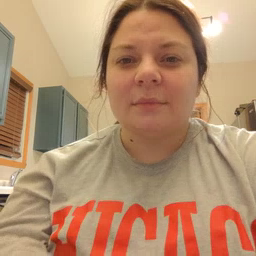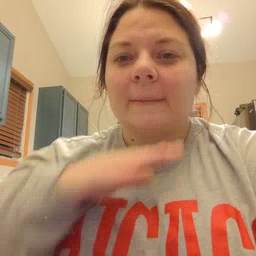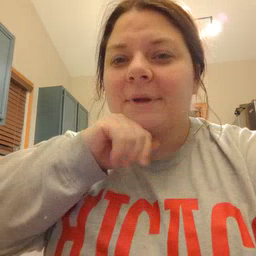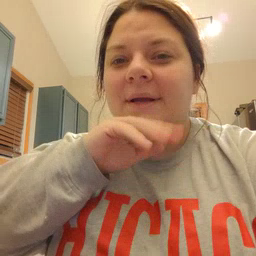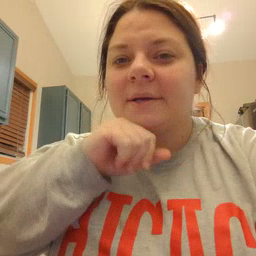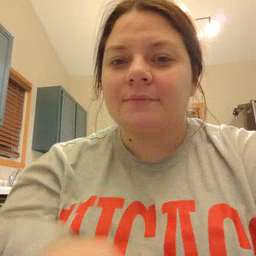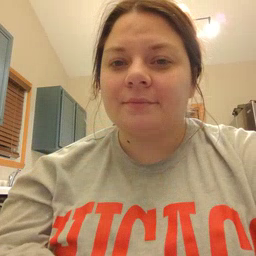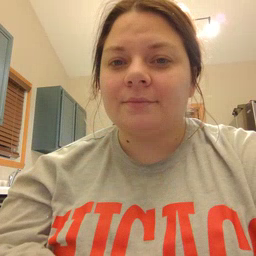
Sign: pig